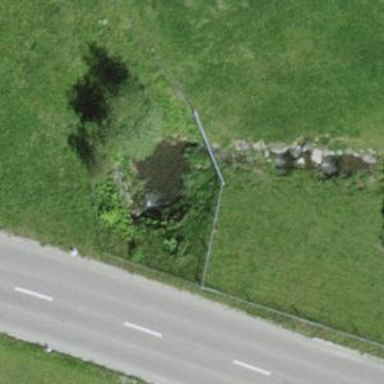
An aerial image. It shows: Culvert tunnel.